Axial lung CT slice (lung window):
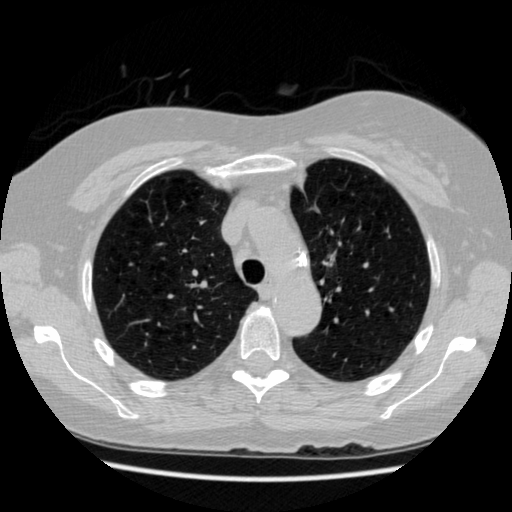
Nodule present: yes
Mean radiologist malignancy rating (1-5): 2